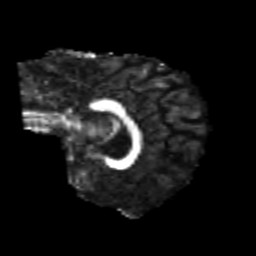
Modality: FA
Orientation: sagittal
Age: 25
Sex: female
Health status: healthy
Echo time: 0.074 s